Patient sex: M
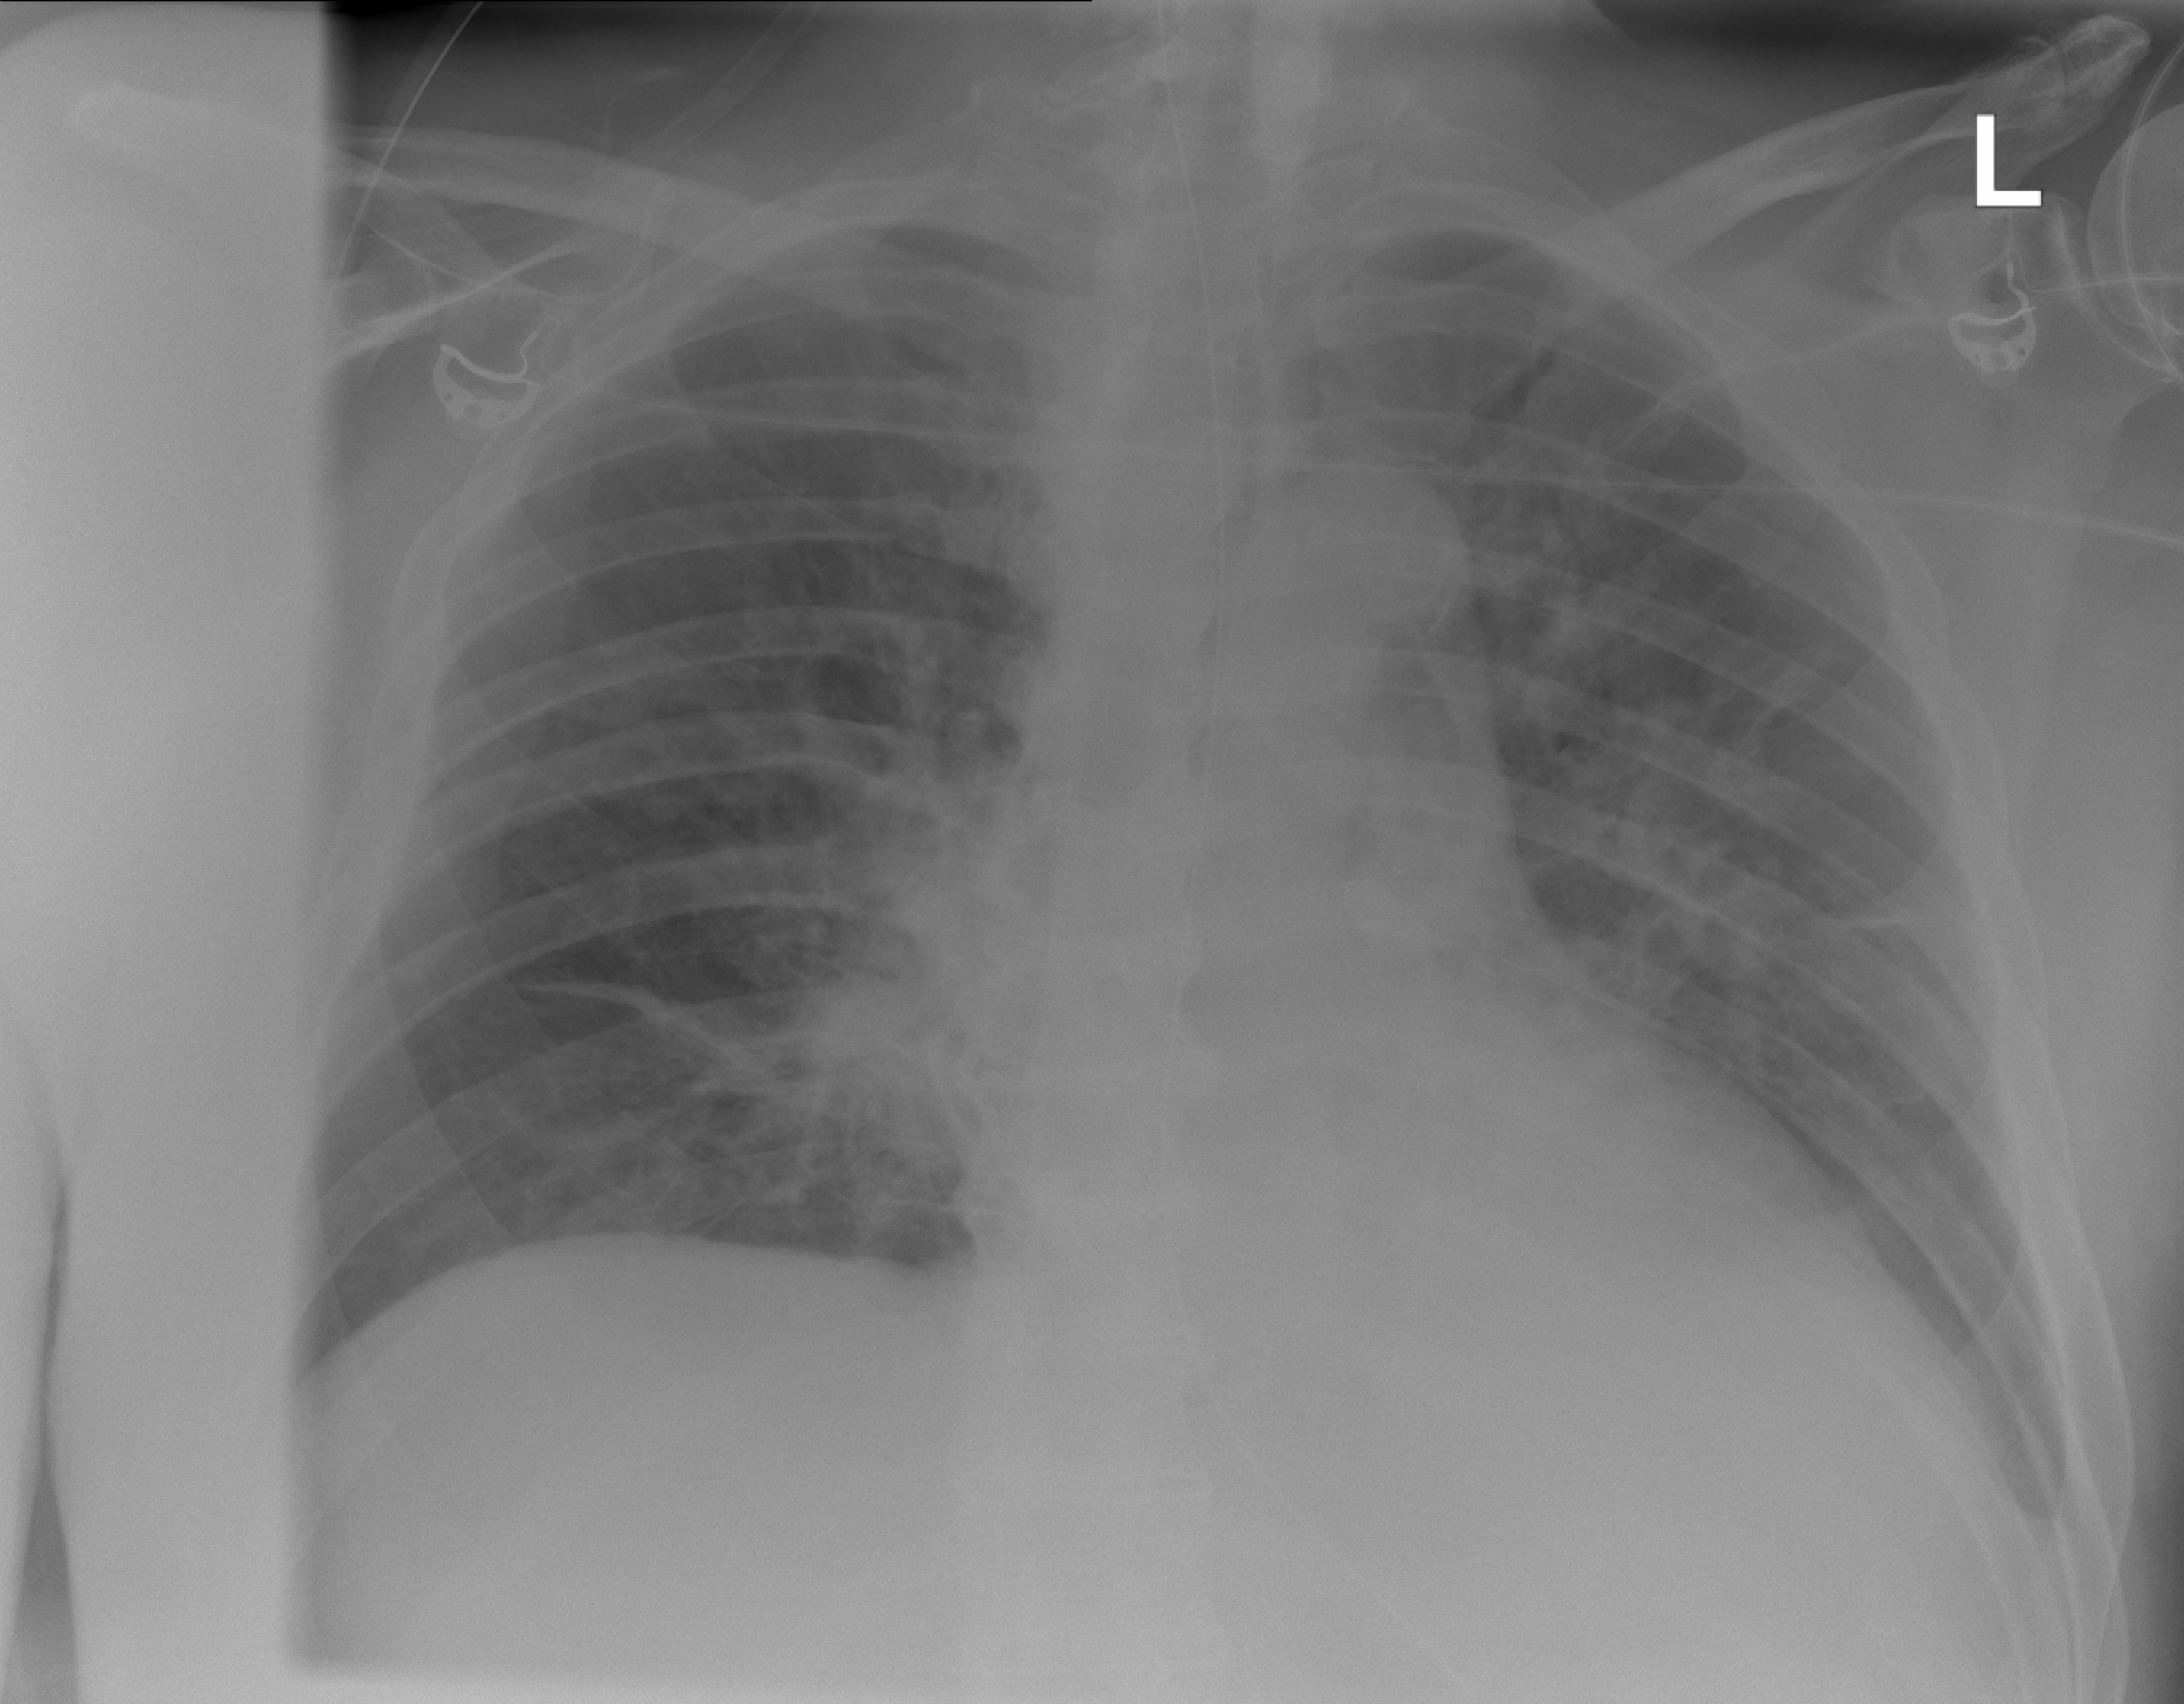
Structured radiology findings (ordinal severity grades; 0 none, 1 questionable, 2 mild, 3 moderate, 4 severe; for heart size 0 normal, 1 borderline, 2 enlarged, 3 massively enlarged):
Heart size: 1
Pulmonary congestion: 2
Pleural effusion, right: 0
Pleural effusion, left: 2
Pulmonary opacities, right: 2
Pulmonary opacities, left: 2
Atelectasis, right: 2
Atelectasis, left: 2